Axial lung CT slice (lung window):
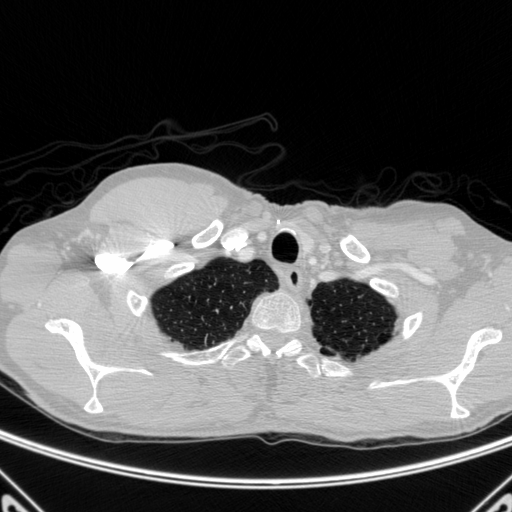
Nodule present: no